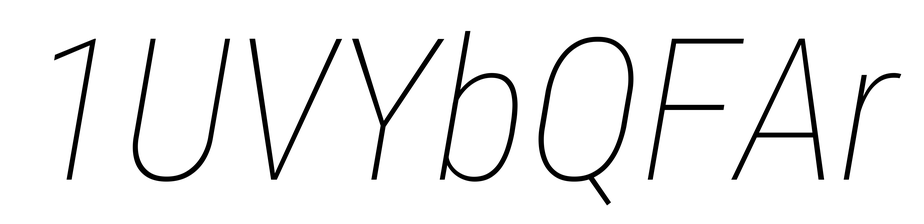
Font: Roboto-Italic_Condensed_Thin_Italic